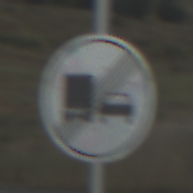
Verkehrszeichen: EndeUeberholverbotKraftfahrzeuge
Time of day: SunriseSunset
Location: Outdoor (RoadRail)
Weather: PartlyCloudy
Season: NotSpecified
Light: Natural